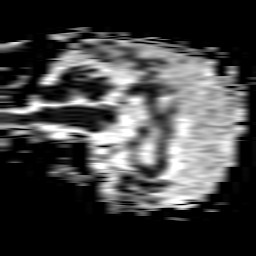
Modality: ADC
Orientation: sagittal
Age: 85
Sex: female
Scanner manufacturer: philips
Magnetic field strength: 1.5 T
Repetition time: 4.81 s
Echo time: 0.07764 s